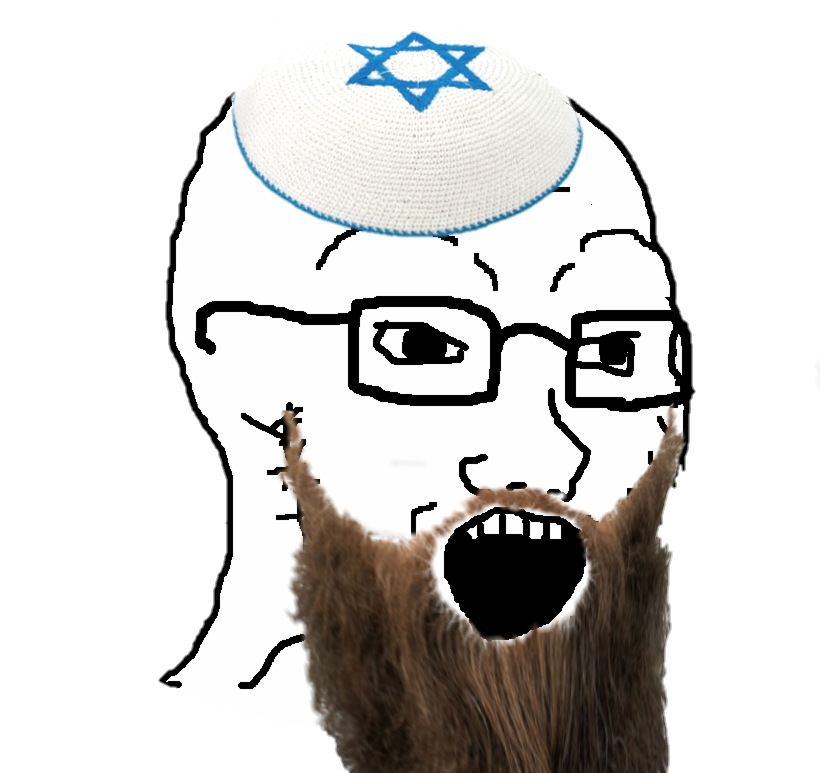
Label: 5_Soyjak